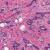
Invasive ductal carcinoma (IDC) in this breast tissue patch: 1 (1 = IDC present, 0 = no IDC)